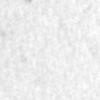
Label: no_change